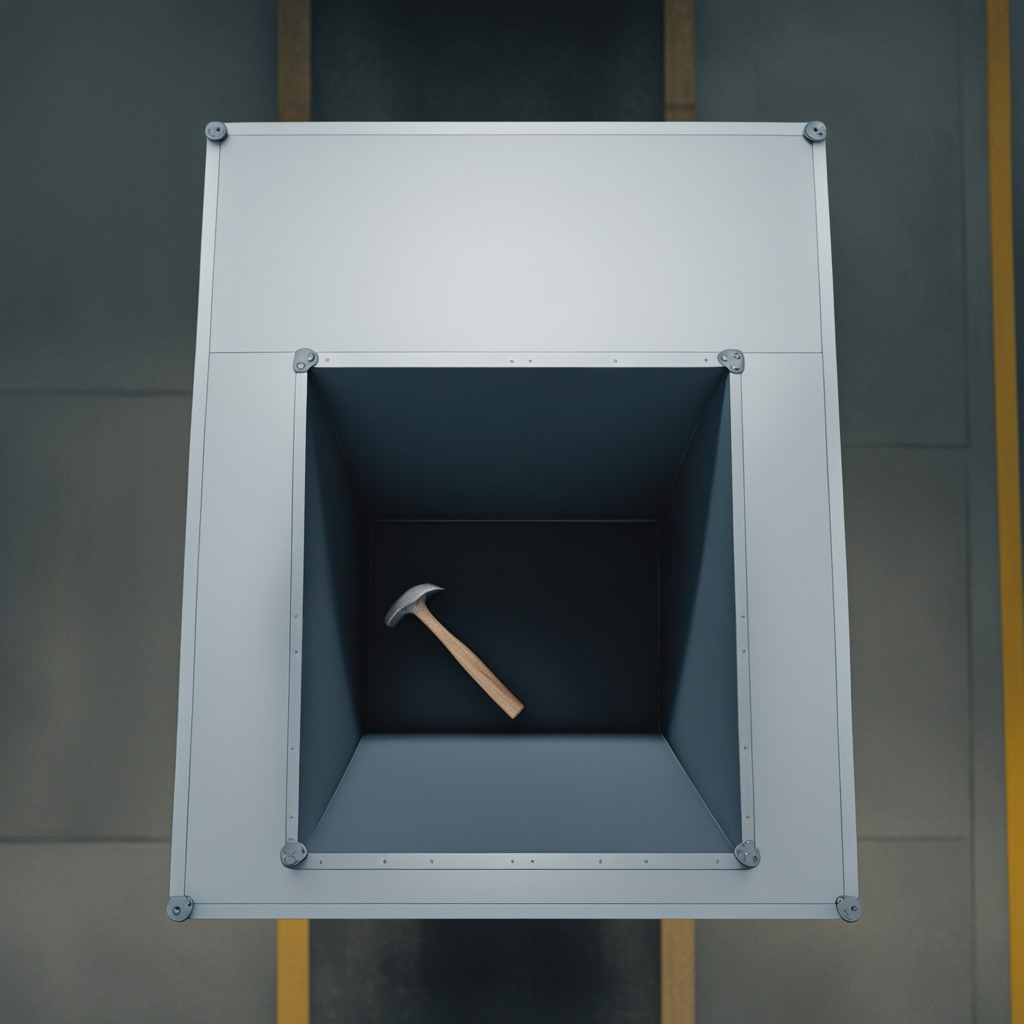
A hammer is lying on the toolbox surface in an airplane hangar workshop 8K.